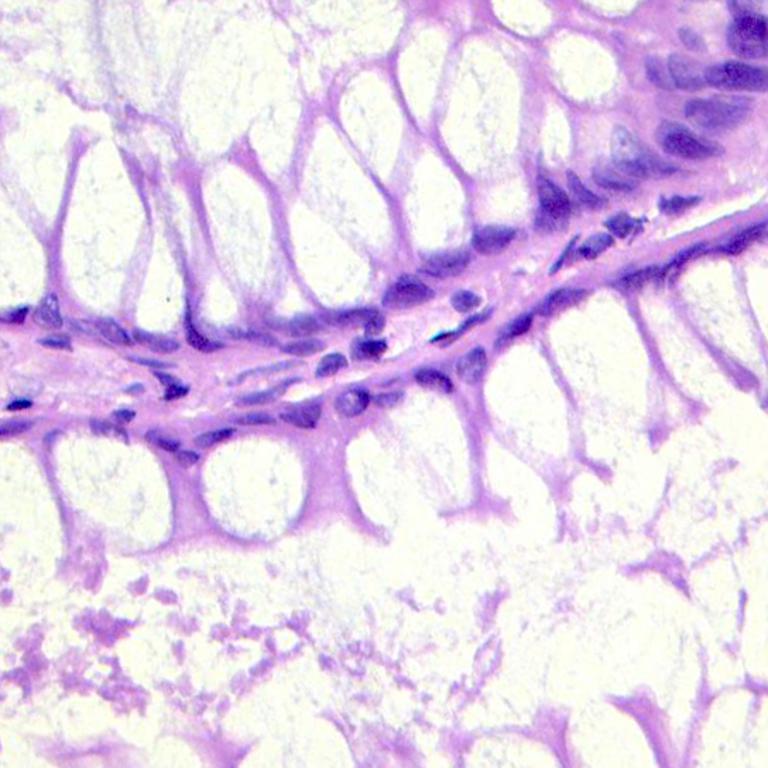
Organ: colon
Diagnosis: benign